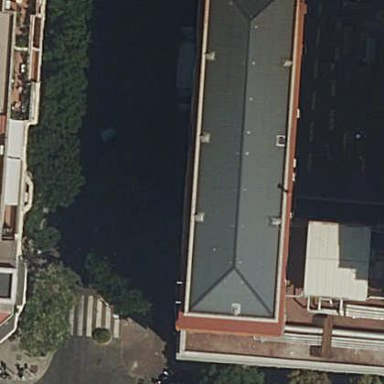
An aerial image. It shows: Part of building.